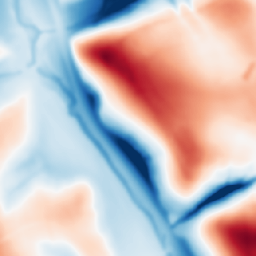
Category: multiscale
Decomposition family: dog_multiscale
Decomposition parameters: sigma_ratio: 1.6
n_scales: 6
base_sigma: 2
Upsampling method: area
Upsampling parameters: scale: 4
Upsampling scale: 4